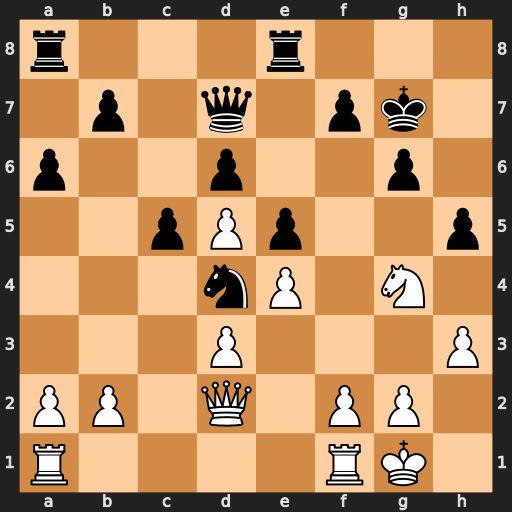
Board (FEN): r3r3/1p1q1pk1/p2p2p1/2pPp2p/3nP1N1/3P3P/PP1Q1PP1/R4RK1
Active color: w
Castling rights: -
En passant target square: -
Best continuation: Qh6+ Kg8 Nf6#